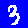
Digit: 3